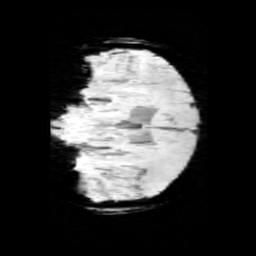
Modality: minIP
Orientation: coronal
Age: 10
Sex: female
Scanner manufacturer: siemens
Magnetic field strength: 3 T
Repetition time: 0.027 s
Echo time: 0.02 s